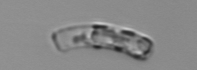
Label: Guinardia_striata